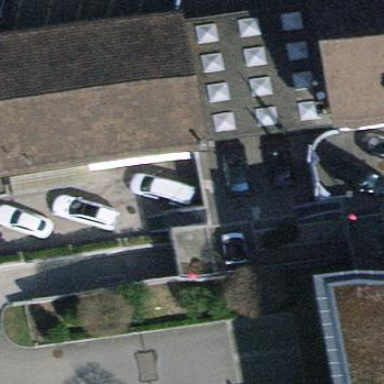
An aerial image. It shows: The roof of the building is gabled in shape.